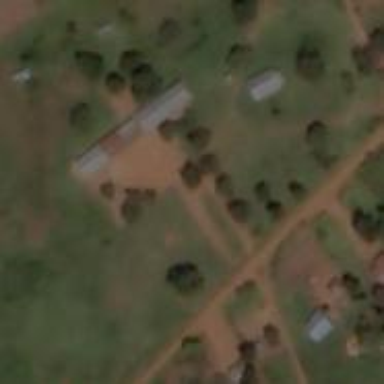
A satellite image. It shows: School.